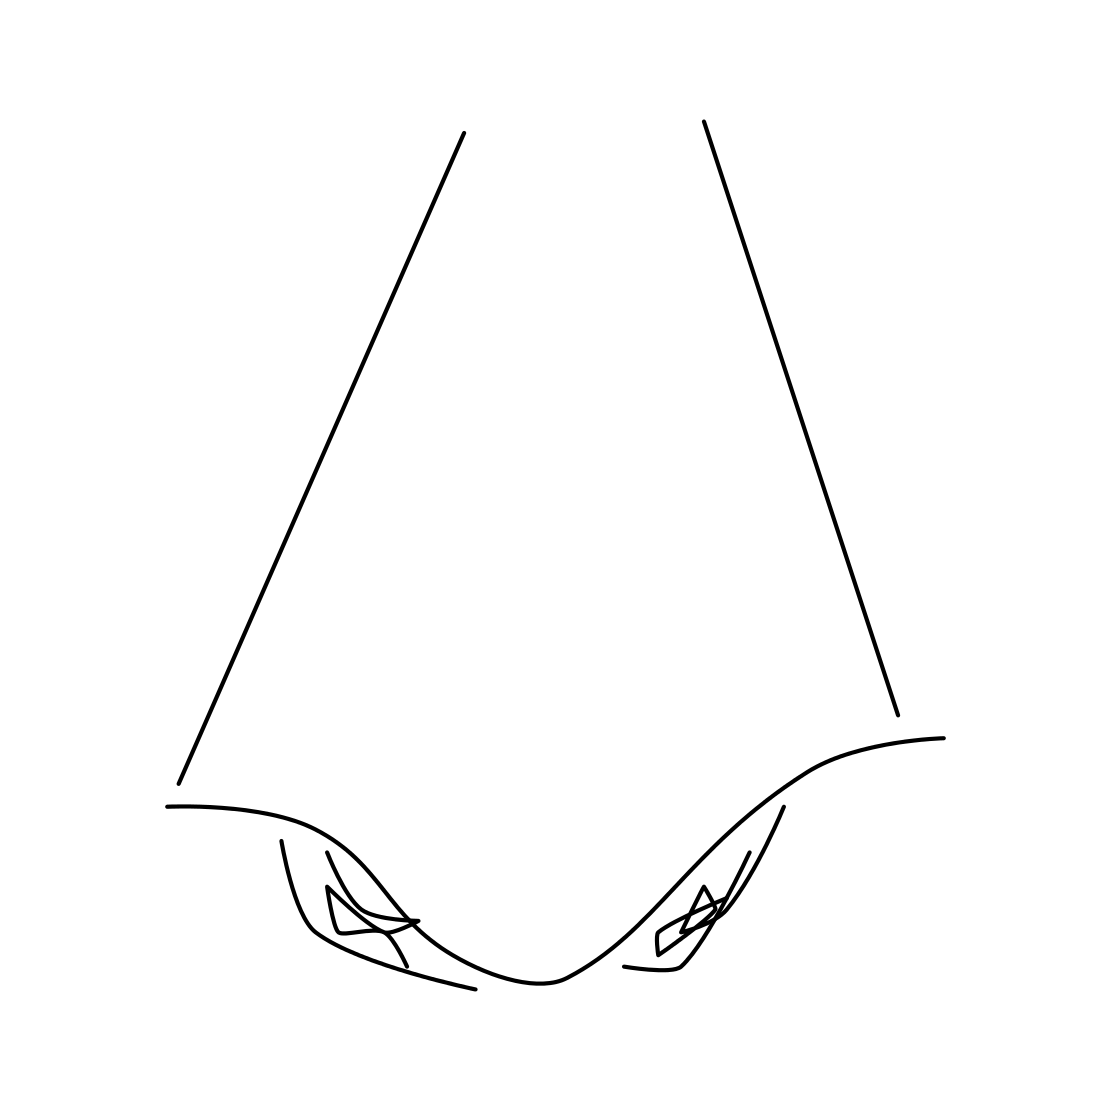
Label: nose